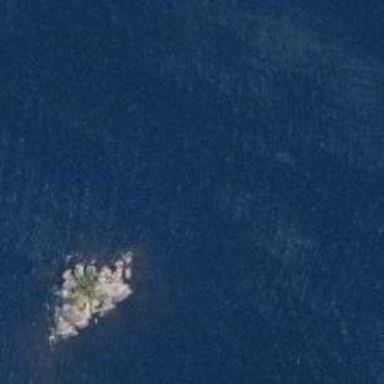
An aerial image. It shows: Islet.